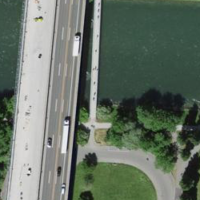
EUNIS habitat code: 57
Species observed at this site:
Corvus corone
Turdus pilaris